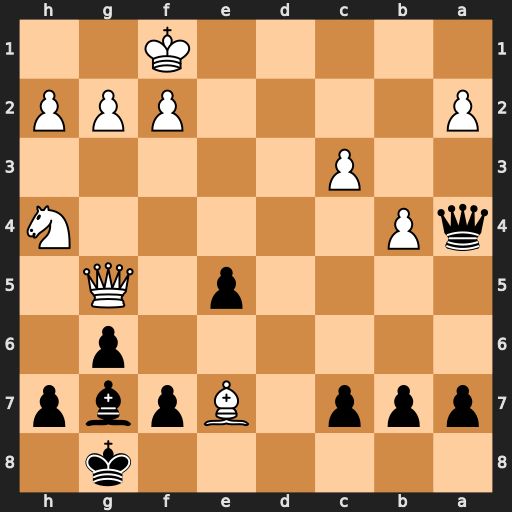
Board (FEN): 6k1/ppp1Bpbp/6p1/4p1Q1/qP5N/2P5/P4PPP/5K2
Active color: b
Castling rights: -
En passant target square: -
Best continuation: Qd1#